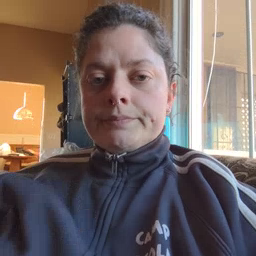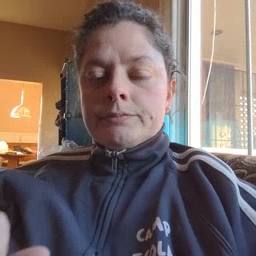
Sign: jump